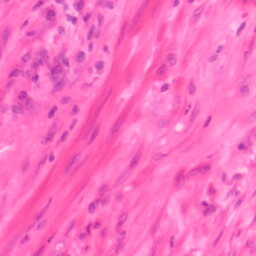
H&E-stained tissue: Colon